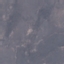
Land use / land cover: HerbaceousVegetation